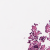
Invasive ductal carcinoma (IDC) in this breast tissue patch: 0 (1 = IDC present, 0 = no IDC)